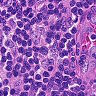
Metastatic tissue present: no